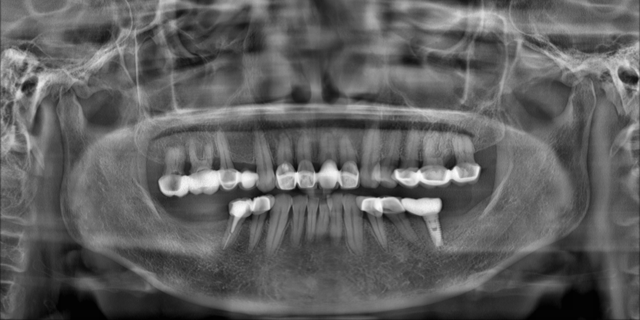
adult